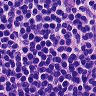
Metastatic tissue present: no